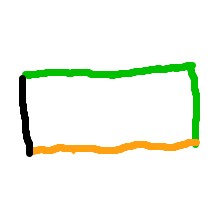
Shape: rectangle